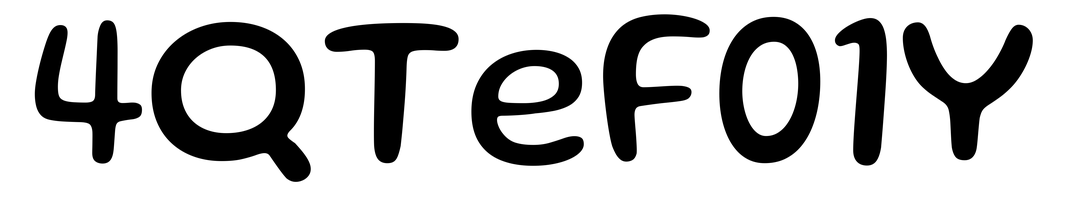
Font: Gluten_Regular